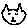
Label: cat